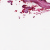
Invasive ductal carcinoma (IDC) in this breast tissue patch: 0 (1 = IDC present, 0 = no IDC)